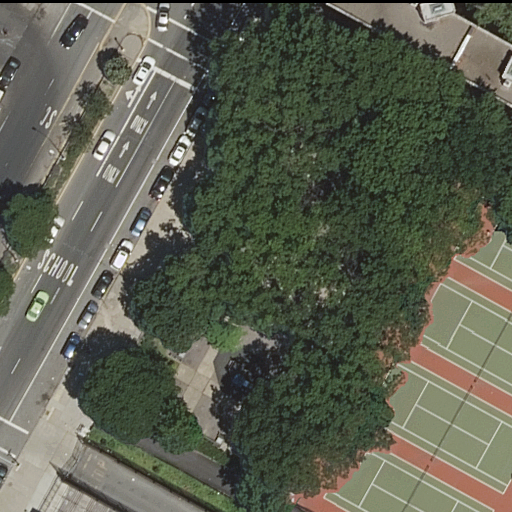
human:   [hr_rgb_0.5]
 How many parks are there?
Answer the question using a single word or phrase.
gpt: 1

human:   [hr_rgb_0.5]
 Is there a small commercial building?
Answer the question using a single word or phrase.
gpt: no

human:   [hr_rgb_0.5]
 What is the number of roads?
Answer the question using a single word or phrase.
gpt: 7

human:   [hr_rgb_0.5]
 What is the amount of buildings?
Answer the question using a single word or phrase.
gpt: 3

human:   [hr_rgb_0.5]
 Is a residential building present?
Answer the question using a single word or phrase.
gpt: yes

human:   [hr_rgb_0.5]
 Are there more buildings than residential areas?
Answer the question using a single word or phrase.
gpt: yes

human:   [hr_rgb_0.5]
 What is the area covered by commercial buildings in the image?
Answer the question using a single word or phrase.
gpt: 0m2

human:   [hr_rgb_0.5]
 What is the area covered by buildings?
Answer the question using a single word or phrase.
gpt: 4438m2

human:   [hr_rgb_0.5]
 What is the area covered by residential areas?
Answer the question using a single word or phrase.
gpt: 476m2

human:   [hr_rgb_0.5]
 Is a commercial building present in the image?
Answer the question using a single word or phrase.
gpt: no

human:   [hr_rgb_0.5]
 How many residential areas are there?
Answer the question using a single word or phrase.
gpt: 1

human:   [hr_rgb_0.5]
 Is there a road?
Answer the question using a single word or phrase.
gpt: yes

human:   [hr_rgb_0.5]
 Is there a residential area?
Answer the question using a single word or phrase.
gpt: yes

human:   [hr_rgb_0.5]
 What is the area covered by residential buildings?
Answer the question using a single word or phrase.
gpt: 4438m2

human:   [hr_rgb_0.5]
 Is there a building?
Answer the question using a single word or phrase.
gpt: yes

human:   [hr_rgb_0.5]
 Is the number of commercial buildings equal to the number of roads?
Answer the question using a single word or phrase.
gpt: no

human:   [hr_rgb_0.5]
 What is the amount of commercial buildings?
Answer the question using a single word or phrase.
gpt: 0

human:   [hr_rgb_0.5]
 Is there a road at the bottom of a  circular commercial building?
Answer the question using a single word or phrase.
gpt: no

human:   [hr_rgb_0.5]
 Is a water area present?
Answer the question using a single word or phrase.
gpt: no

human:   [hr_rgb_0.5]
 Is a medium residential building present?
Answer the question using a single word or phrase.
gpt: yes

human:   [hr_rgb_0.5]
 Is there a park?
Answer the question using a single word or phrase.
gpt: yes

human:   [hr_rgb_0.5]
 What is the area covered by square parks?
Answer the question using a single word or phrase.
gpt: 0m2

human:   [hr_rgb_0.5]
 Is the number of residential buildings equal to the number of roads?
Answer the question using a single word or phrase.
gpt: no

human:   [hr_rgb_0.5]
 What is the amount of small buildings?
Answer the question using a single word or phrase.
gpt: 0

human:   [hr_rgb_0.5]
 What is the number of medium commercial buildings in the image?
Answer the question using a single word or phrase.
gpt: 0

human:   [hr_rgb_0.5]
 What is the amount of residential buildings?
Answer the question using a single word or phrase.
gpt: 3

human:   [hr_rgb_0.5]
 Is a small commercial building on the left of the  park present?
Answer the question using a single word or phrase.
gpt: no

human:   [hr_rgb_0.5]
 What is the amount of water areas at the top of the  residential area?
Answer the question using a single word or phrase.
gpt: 0

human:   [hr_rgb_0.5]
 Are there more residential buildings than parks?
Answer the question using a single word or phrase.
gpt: yes

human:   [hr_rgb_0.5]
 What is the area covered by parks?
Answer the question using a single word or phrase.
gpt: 6104m2

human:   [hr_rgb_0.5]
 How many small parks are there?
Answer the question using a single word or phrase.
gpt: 0

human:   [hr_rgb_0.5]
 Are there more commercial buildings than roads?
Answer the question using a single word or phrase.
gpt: no

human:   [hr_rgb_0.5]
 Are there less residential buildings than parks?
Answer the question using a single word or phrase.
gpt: no

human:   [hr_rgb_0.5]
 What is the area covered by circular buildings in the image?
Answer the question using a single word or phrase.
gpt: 0m2

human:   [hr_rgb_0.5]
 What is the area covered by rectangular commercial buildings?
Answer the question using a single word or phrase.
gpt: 0m2

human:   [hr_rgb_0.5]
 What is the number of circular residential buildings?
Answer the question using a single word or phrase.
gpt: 0

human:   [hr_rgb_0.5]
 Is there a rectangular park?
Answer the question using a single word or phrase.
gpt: yes

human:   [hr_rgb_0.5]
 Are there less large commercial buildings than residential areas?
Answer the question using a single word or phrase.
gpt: yes

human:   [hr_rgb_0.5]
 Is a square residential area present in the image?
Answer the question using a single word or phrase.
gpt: no

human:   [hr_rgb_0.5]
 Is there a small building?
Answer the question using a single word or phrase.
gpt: no

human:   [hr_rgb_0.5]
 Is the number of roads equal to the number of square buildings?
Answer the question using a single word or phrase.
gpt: no

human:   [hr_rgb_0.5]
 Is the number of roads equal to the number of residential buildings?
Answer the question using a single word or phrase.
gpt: no

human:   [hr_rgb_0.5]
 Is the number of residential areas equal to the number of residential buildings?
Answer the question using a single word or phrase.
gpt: no

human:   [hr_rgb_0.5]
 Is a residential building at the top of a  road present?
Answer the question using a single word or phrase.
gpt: yes

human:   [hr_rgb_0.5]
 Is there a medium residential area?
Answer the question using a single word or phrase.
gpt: yes

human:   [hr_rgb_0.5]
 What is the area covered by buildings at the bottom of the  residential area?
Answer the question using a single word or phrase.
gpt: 4093m2

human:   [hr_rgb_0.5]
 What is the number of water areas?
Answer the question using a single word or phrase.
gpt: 0

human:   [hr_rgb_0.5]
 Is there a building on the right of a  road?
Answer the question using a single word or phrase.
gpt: yes

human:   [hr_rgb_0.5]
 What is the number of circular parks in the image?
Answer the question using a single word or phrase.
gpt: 0

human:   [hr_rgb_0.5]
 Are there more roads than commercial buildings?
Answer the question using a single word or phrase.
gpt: yes

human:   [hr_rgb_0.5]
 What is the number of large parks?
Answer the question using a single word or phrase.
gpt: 1

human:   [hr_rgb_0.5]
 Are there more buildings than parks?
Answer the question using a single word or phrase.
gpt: yes

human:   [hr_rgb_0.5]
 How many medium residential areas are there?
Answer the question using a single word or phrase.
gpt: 1

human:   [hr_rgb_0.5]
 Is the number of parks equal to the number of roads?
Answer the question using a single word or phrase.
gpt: no

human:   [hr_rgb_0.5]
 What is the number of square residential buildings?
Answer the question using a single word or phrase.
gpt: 0

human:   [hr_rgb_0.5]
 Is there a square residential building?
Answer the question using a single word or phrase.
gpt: no

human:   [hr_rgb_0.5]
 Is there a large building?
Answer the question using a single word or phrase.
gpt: yes

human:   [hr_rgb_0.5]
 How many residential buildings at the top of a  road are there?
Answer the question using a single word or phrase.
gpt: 2

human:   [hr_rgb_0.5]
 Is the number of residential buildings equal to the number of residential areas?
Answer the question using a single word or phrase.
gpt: no

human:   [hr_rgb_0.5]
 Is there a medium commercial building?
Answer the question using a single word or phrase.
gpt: no

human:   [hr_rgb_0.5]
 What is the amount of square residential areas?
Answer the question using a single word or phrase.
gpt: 0

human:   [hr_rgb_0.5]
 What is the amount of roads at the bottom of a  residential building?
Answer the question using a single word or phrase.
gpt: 1

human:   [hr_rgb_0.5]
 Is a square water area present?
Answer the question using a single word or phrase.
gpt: no

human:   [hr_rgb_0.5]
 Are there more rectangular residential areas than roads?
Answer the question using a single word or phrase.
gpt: no